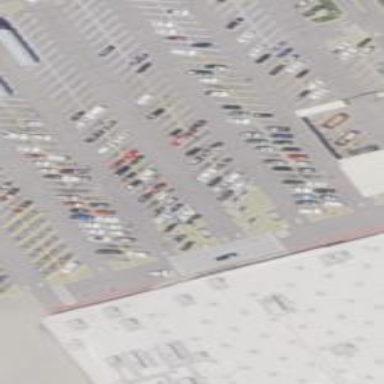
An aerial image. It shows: Parking area.